Interaction volume radius: 10 \u00c5
Interaction volume height: 15 \u00c5
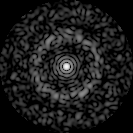
Disorder parameter: 0.8337